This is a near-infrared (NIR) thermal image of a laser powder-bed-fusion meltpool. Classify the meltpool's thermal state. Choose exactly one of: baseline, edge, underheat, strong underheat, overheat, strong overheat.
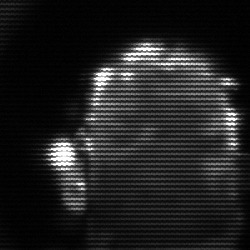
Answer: baseline